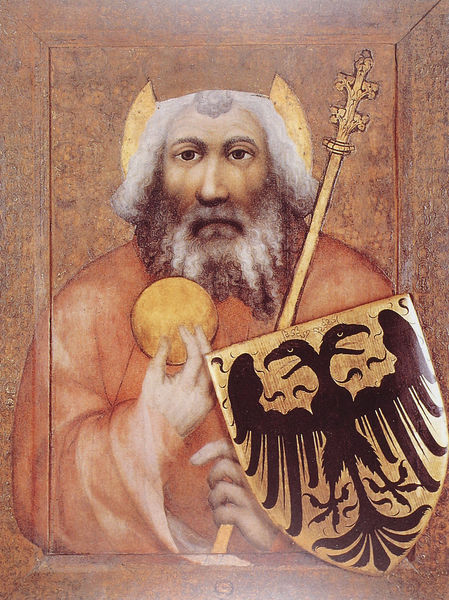
Titel: Hl. Karl der Große
Künstler: Magister Theodoricus
Standort: Niederkreibitz, Burg Karlstein, Kreuzkapelle (EU - Tschechische Republik)
Schlagwörter: adler, gemälde, mann, vogel, holz, orange, schwarz, weiss, rot, bart, gesicht, rahmen, gold, krone, apfel, stab, schild, kreuz, kugel, kranz, lorbeer, wappen, heiligenschein, heiliger, ikone, zepter, retabel, rotes gewand, doppelkopf, reichsapfel, doppelkopfadler, doppelköpfig, doppelköpfiger adler, goldscheibe, ikoe